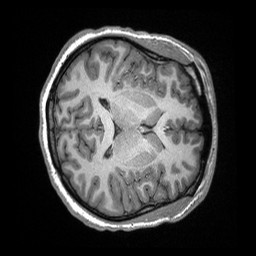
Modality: T1w
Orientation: axial
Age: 18
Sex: female
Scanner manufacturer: siemens
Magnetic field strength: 3 T
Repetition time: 2.3 s
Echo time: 0.00298 s